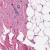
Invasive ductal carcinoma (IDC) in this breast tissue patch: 0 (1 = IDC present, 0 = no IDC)